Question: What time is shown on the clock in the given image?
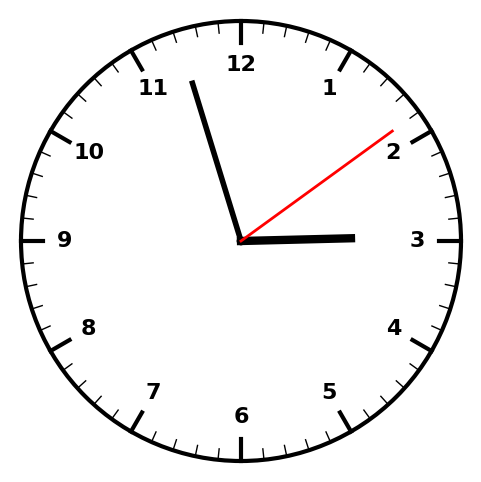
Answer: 02:57:09